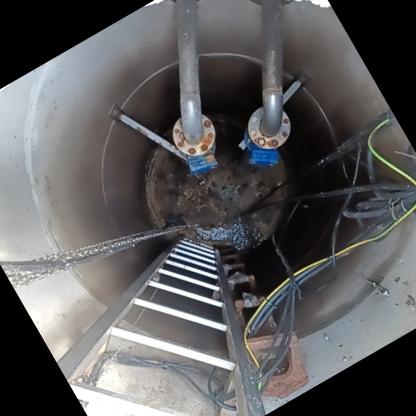
Klasa: inne